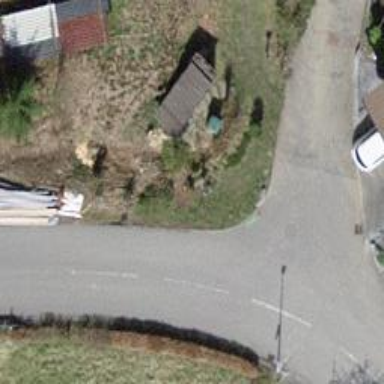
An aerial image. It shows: Wayside cross with historic significance.